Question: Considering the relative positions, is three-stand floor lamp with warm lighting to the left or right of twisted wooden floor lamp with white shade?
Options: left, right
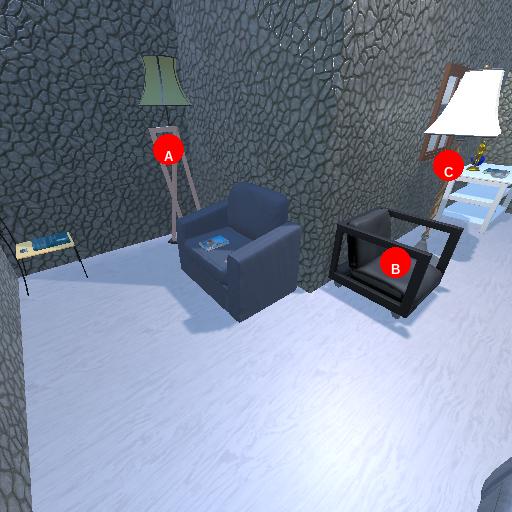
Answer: left